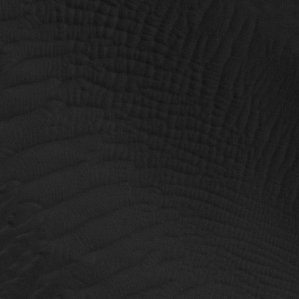
Label: non_frost